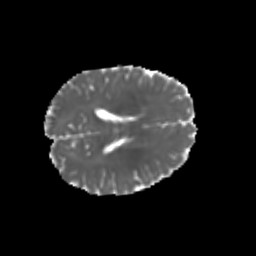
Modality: MD
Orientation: axial
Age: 21
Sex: male
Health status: healthy